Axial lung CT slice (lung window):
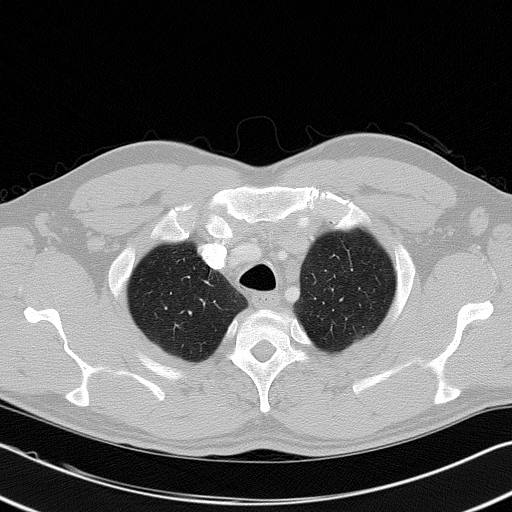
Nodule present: no